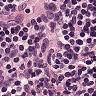
Metastatic tissue present: no